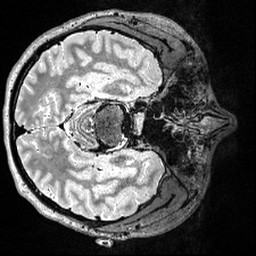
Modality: T2w
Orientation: axial
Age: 24
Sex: female